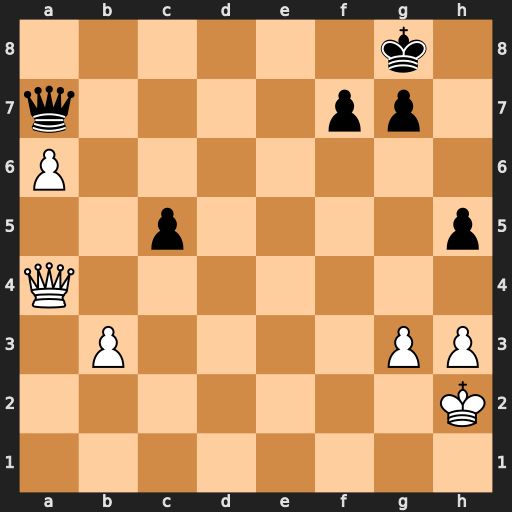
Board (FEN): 6k1/q4pp1/P7/2p4p/Q7/1P4PP/7K/8
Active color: w
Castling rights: -
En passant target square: -
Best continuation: Qe8+ Kh7 Qe4+ g6 Qb7 Qxb7 axb7